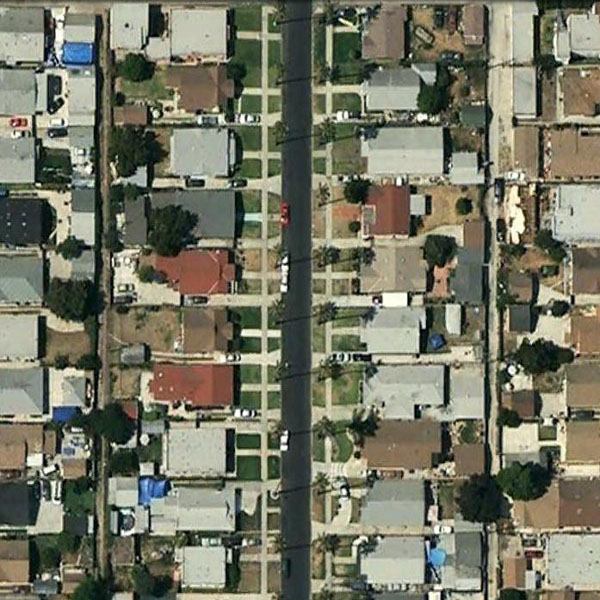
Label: DenseResidential